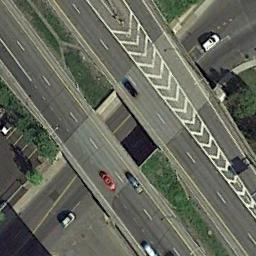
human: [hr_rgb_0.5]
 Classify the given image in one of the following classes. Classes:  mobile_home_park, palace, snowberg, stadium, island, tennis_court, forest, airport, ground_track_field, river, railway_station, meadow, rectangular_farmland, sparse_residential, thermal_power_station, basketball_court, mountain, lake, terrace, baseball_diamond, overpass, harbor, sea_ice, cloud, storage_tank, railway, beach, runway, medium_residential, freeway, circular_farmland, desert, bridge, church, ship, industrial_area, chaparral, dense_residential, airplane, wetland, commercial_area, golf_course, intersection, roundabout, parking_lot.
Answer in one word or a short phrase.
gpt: overpass